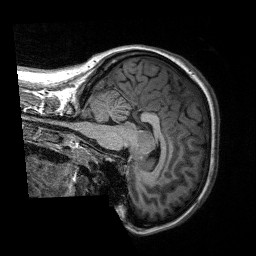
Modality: T1w
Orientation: sagittal
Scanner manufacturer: siemens
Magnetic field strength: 3 T
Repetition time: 2.3 s
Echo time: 0.00226 s